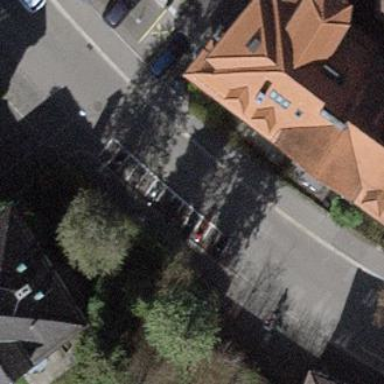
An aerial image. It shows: Bicycle parking area with floor facility.